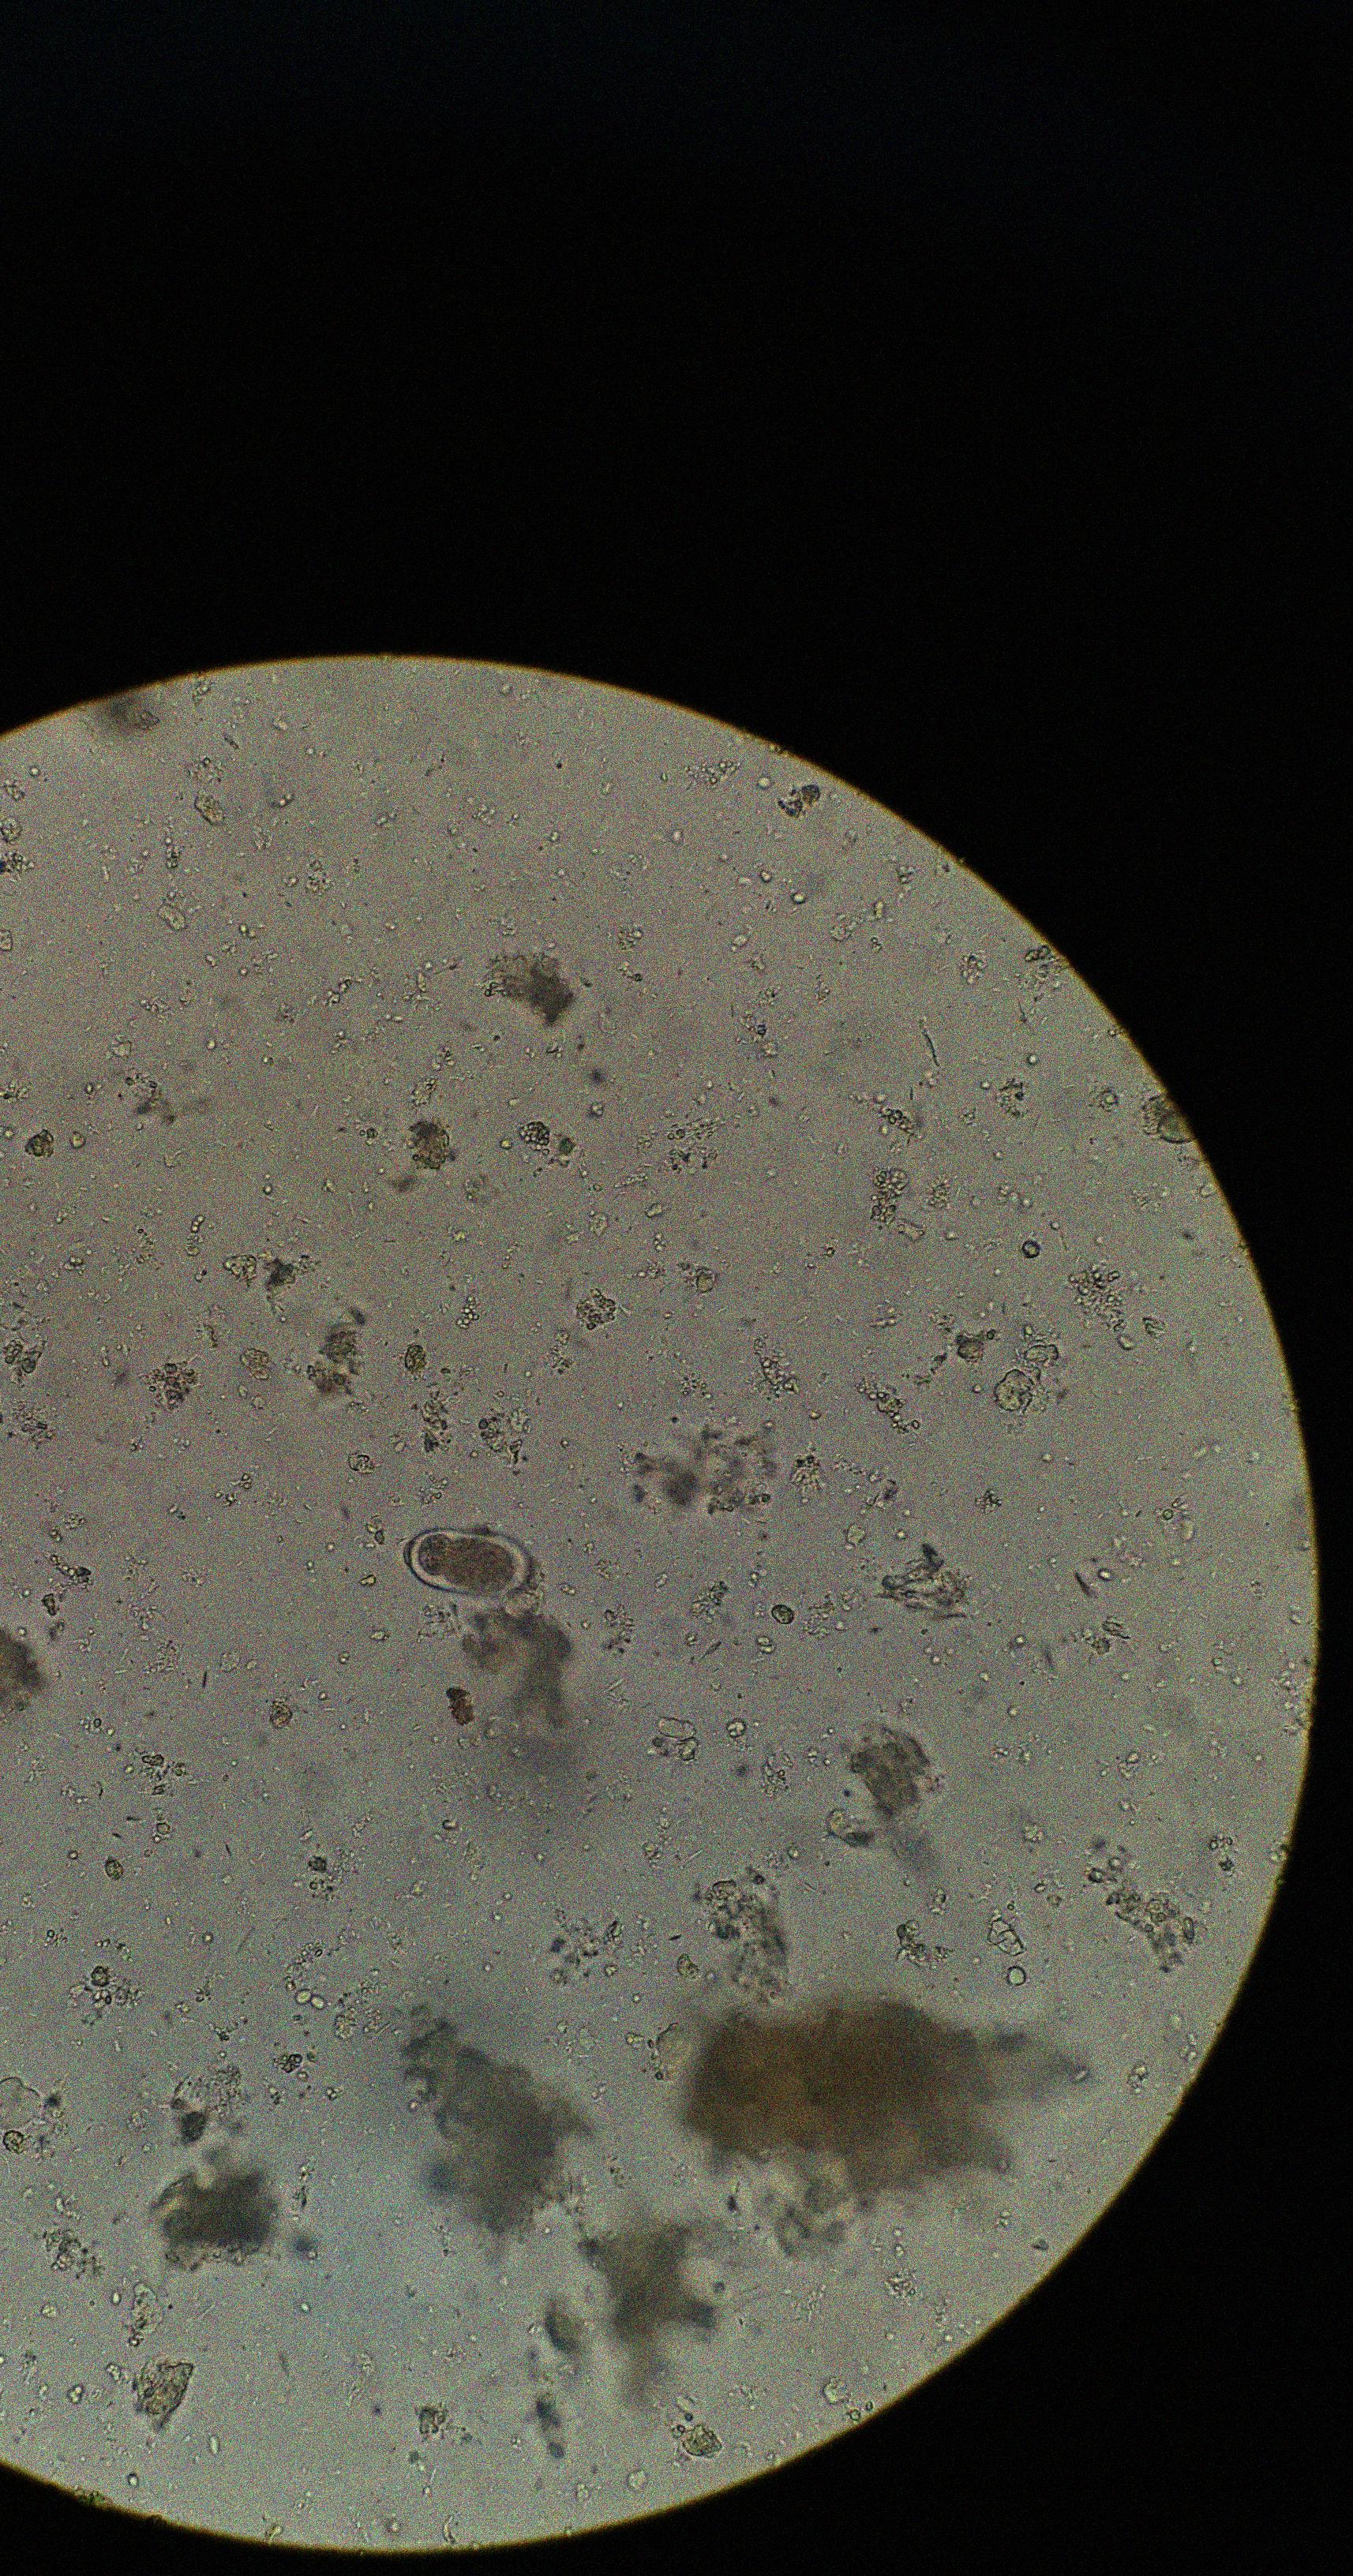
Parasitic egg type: Capillaria philippinensis